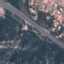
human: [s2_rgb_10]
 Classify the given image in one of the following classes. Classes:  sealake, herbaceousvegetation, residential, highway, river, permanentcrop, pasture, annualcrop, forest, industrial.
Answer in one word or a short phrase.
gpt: Highway